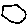
Label: hexagon